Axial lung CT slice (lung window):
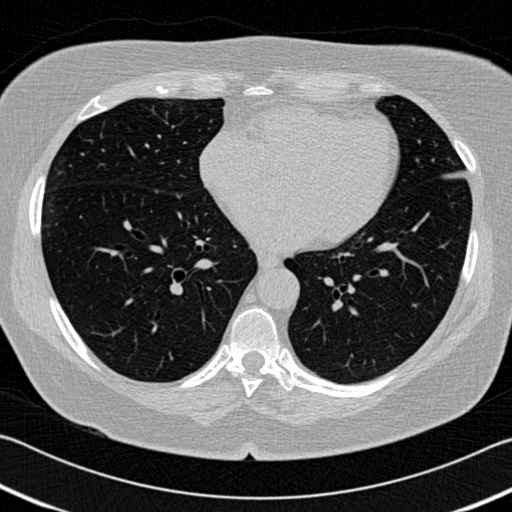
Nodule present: no